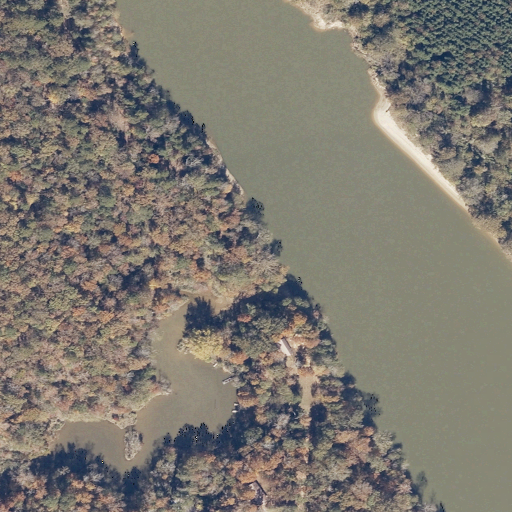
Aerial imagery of bar in Alabama named McIntyers Shoals containing open water, deciduous forest, woody wetlands, mixed forest, open development, grassland, herbaceous wetlands, and shrub